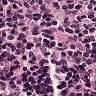
Metastatic tissue present: no